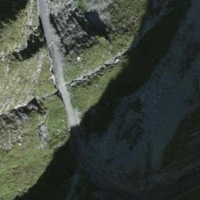
EUNIS habitat code: 26
Species observed at this site:
Pimpinella major
Saxifraga aizoides
Carex firma